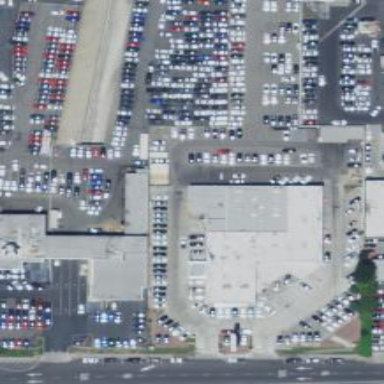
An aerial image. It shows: Commercial building used for cars.